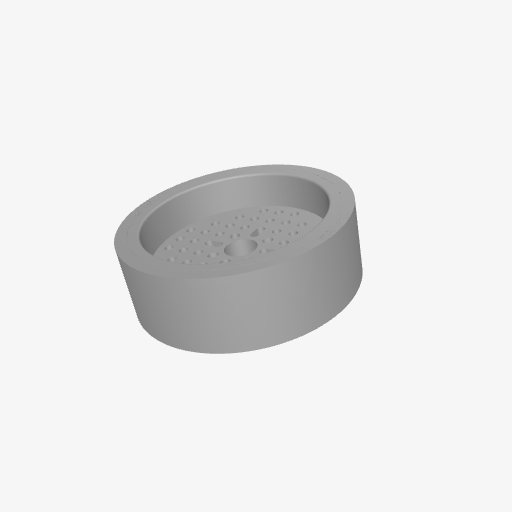
Part: RhinoWheel96OD